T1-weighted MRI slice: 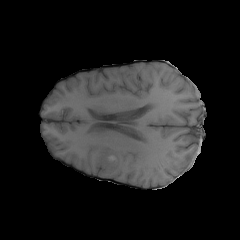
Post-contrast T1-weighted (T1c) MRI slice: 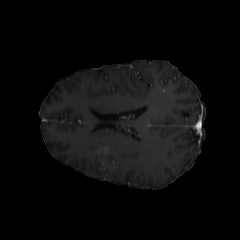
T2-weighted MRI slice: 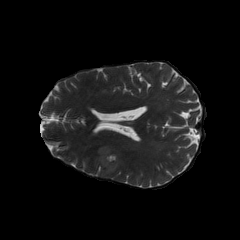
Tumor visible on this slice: yes